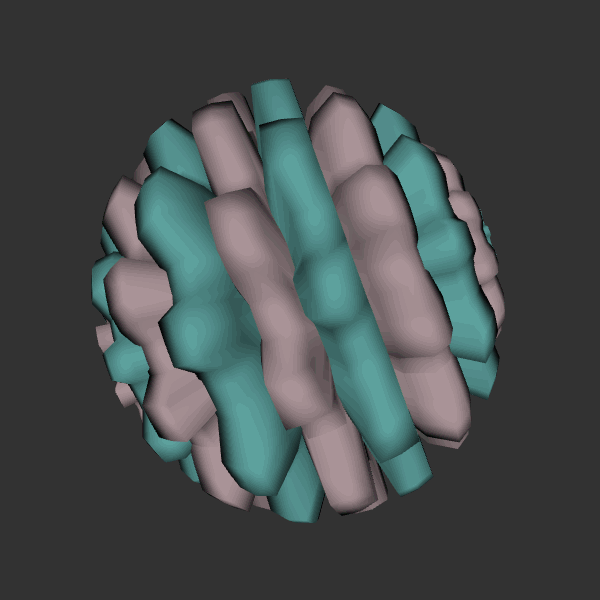
Background: dark